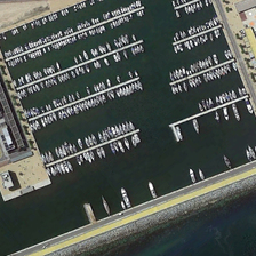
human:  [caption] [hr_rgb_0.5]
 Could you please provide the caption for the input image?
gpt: There are many white ships in the harbor.

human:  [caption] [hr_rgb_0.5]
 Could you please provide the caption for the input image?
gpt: There are many white ships around the port.

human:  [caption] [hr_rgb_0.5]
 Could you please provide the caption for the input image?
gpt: There are gray roofs on the harbor.

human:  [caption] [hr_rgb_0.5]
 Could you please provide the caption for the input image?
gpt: There is a row of grey roofed houses on the harbor.

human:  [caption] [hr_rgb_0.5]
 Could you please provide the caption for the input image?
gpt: There's a line of gray houses on the harbor.